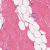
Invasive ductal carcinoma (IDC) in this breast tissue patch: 0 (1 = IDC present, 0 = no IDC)